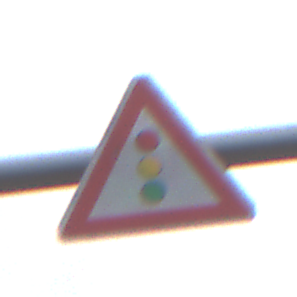
Verkehrszeichen: Lichtzeichenanlage
Umgebung: Outdoor, Nature
Tageszeit: Midday
Wetter: Overcast
Licht: Natural
Jahreszeit: NotSpecified
Kontrast: LowContrast